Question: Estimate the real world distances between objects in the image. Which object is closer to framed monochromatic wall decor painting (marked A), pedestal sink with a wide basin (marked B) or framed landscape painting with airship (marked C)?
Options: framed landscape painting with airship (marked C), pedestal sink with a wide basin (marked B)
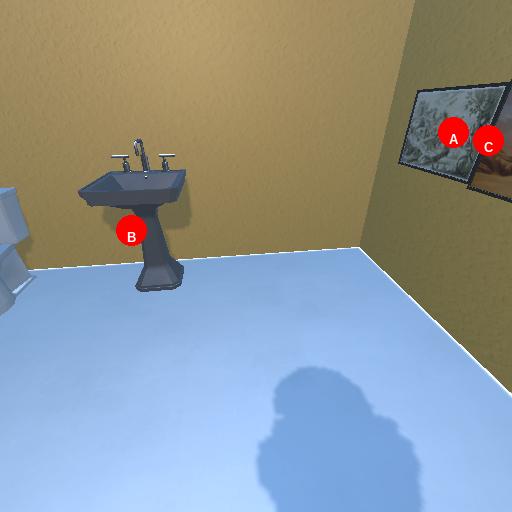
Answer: framed landscape painting with airship (marked C)